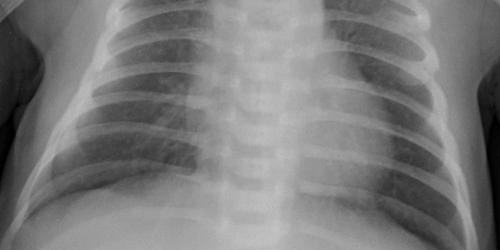
Diagnosis: PNEUMONIA